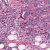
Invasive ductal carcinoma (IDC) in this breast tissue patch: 0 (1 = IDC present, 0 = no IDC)